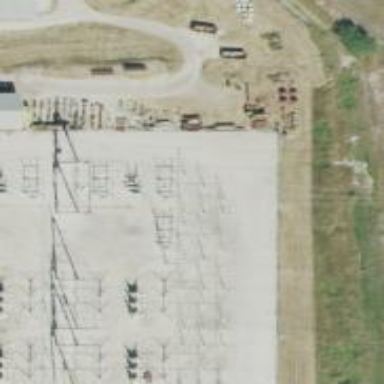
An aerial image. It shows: Switch used for power control.